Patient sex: M
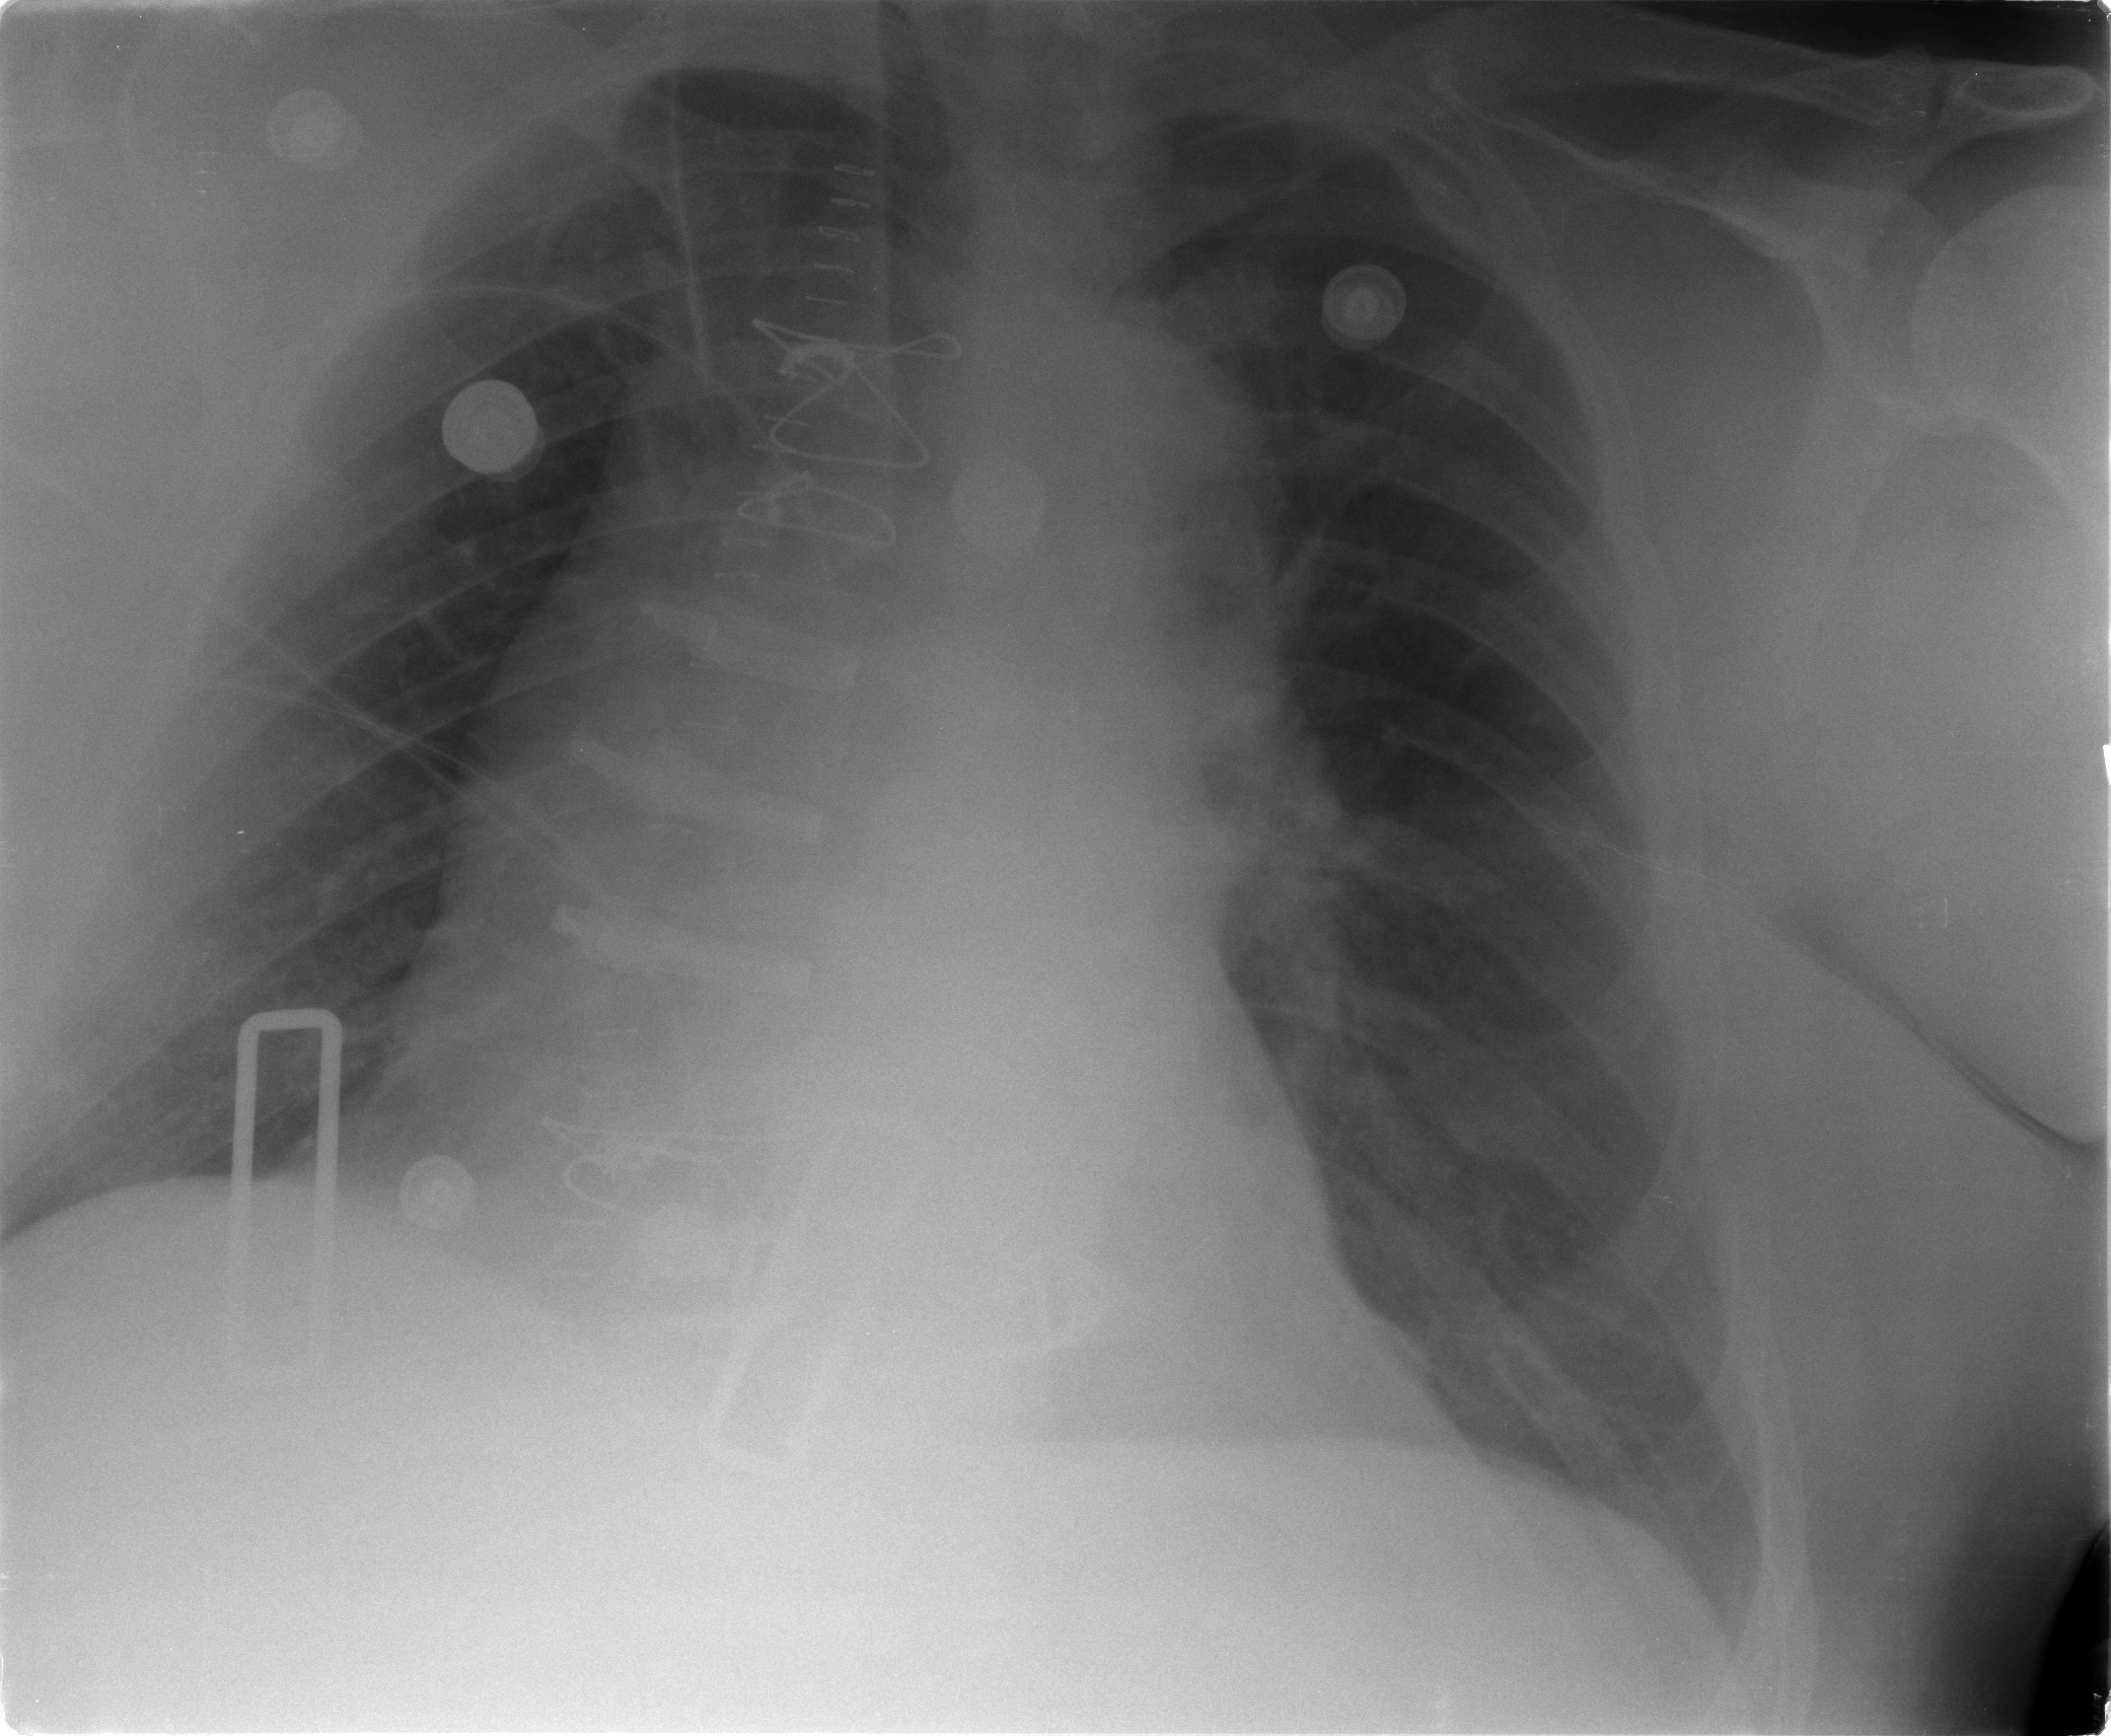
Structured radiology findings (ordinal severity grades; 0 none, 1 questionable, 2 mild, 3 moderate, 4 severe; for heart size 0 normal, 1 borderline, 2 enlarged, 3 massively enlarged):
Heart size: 2
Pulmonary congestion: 2
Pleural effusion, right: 2
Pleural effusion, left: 2
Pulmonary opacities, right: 0
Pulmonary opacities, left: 0
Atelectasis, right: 2
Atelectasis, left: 2